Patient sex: M
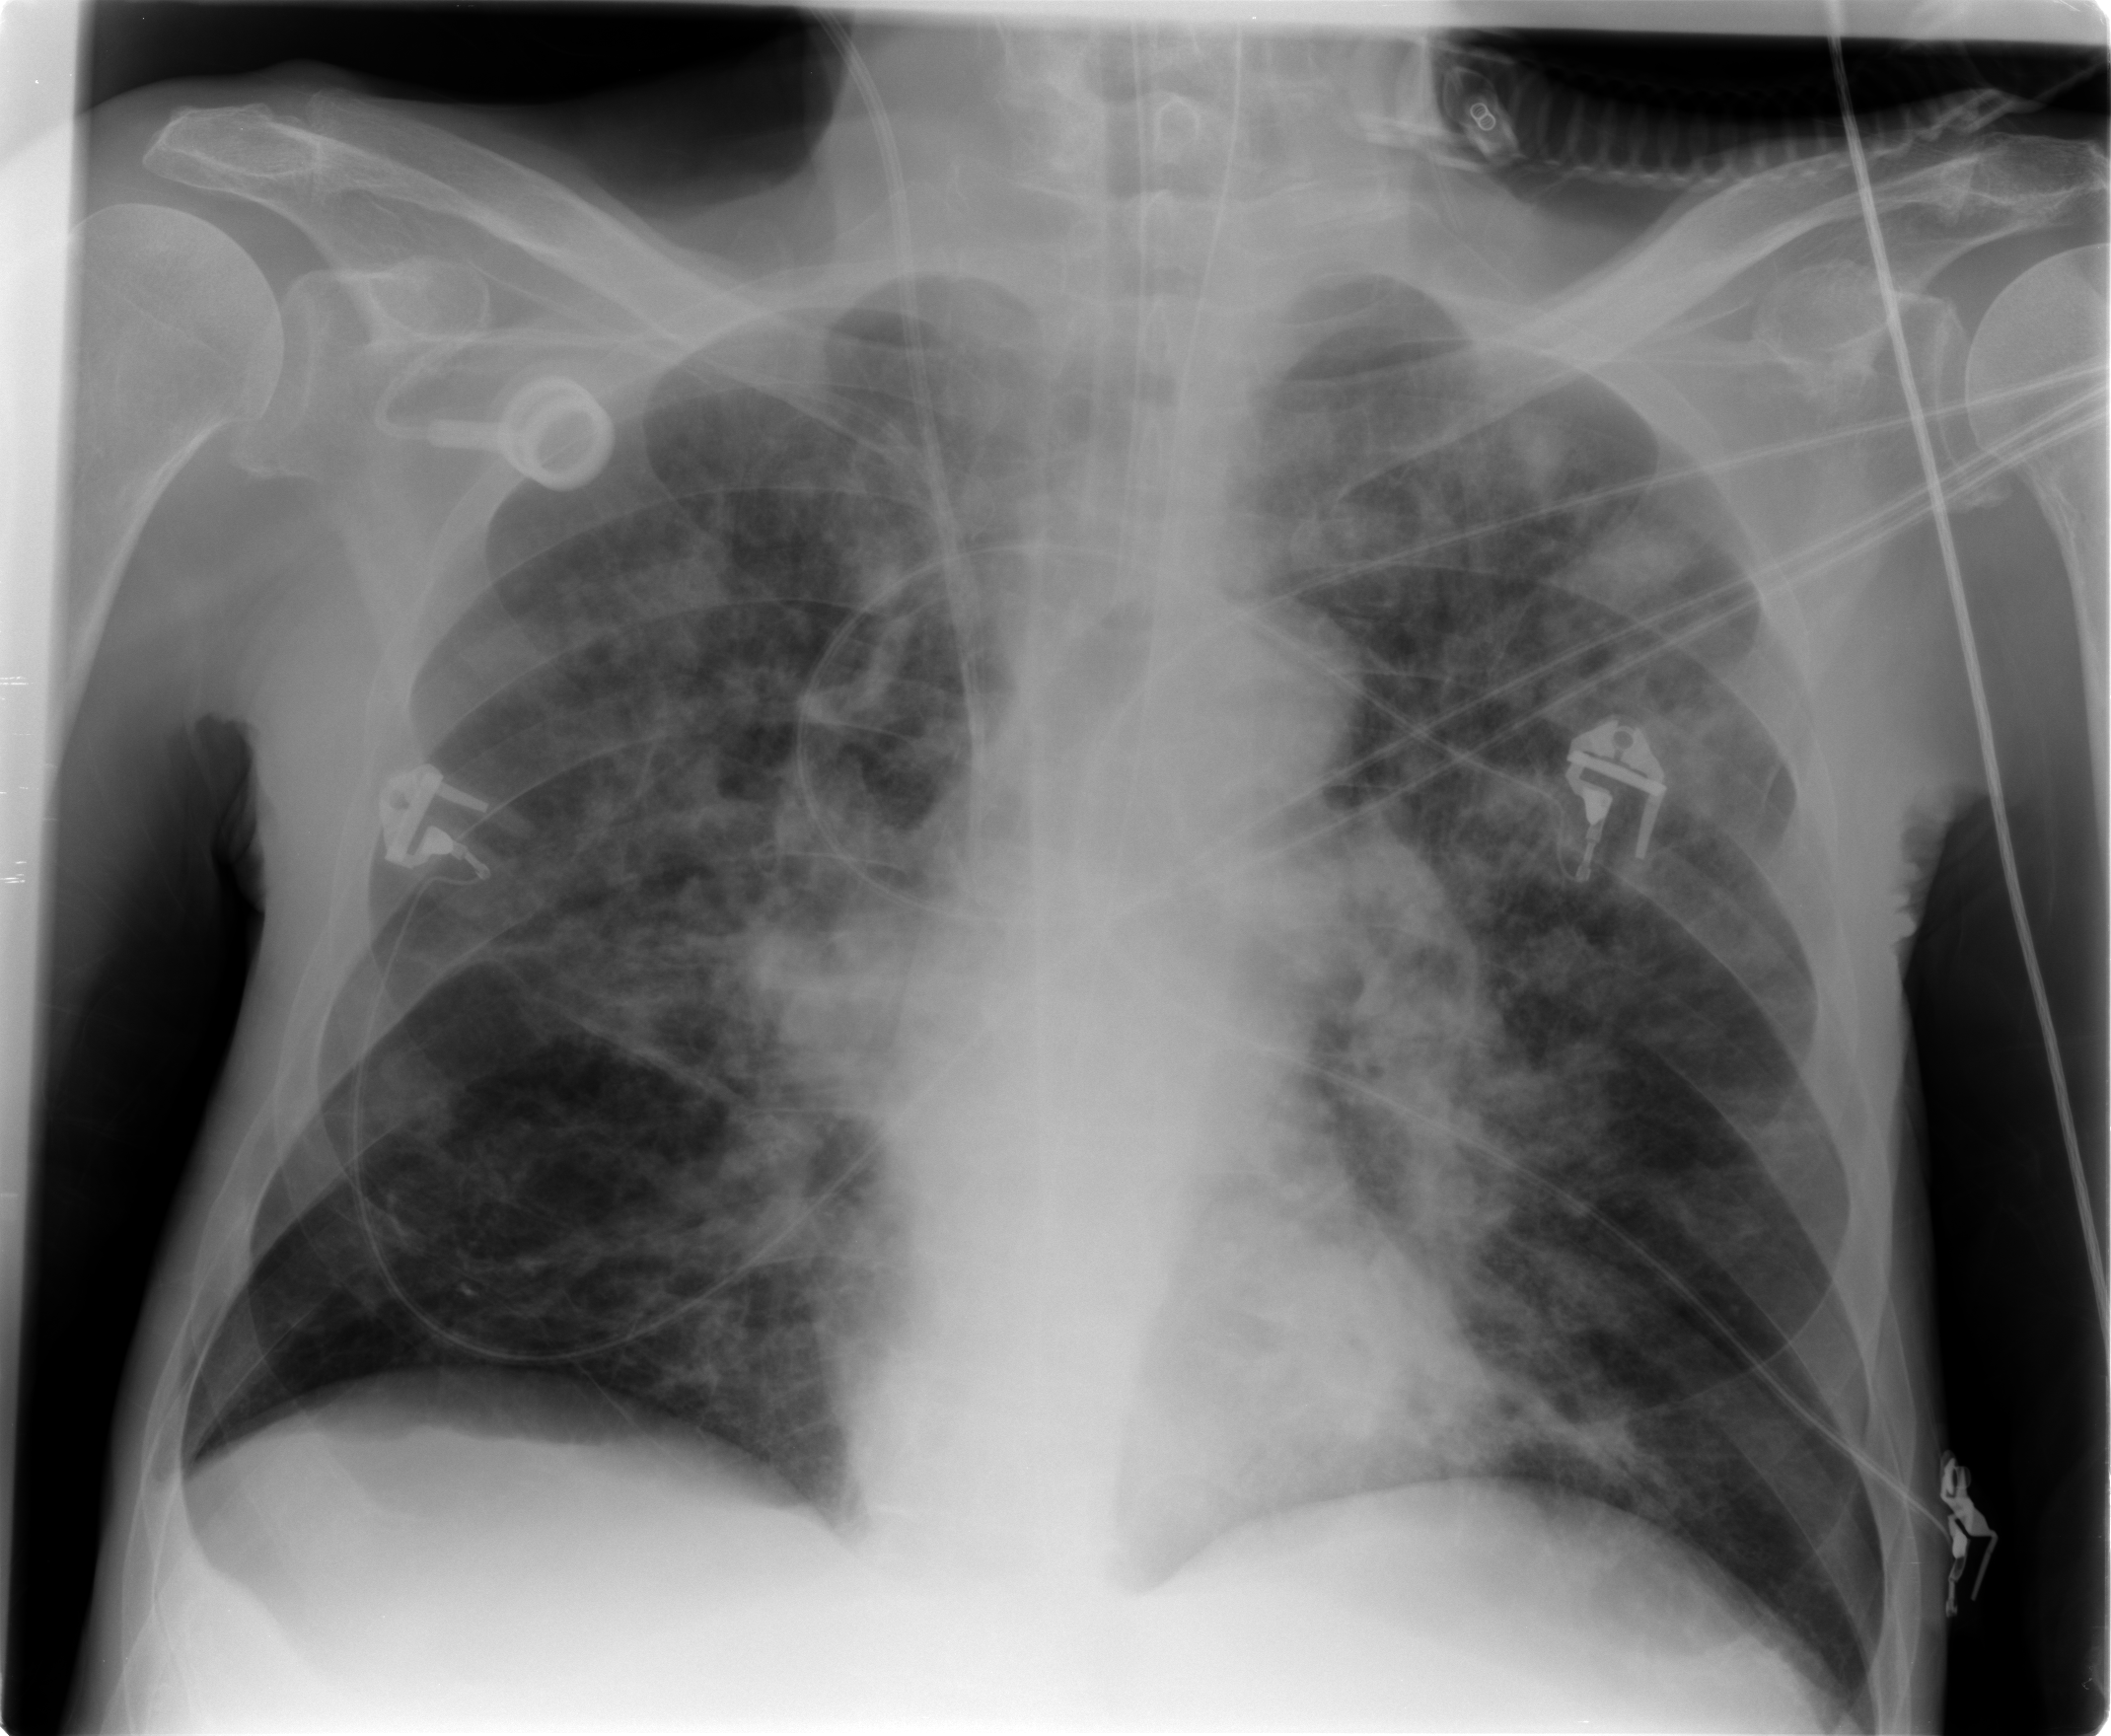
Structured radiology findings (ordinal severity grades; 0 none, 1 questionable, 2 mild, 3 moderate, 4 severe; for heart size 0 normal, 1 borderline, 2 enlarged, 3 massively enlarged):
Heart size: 0
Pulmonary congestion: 3
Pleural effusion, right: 0
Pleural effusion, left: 0
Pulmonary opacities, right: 3
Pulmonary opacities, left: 3
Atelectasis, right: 2
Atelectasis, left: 2